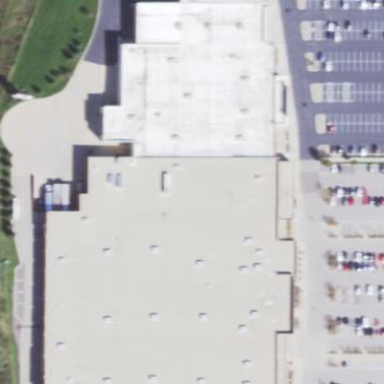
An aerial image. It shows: Retail building which is mall.